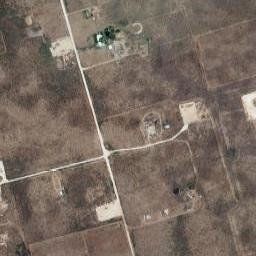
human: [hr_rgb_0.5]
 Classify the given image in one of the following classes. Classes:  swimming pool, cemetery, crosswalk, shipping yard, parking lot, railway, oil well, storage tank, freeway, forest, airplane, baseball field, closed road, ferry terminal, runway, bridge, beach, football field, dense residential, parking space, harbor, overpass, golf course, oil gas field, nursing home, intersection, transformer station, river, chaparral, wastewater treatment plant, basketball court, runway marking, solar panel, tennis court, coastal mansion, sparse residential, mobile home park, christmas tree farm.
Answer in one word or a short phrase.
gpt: oil gas field